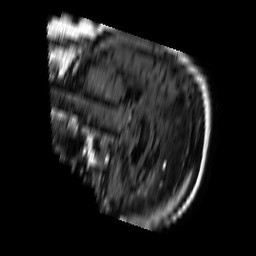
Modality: FLAIR
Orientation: sagittal
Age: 65
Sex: female
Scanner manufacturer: philips
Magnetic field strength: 1.5 T
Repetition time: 6 s
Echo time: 0.12 s